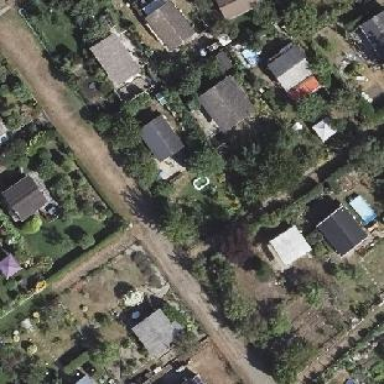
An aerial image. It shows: Plot within allotments.